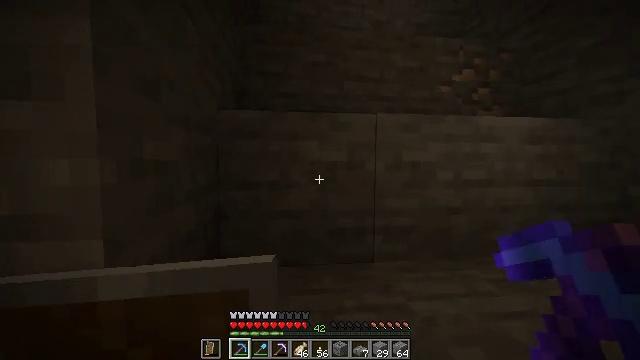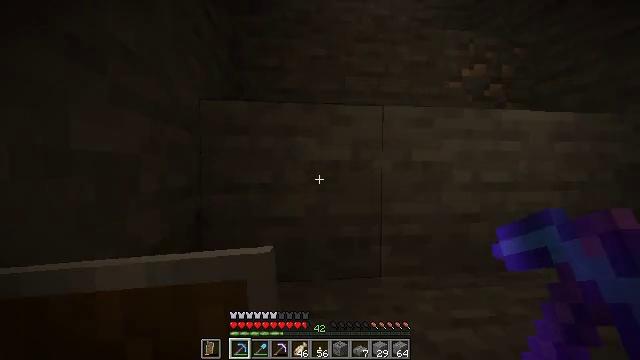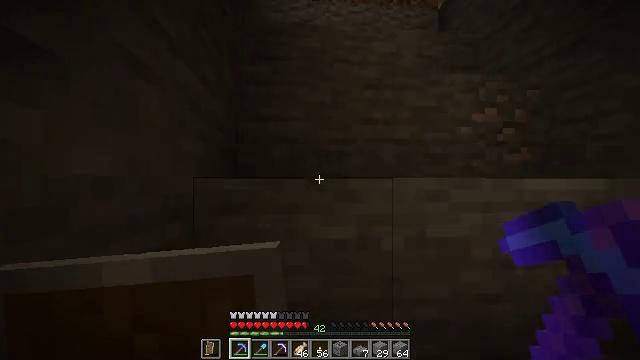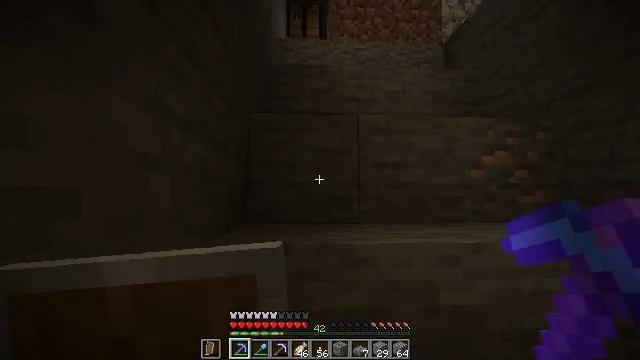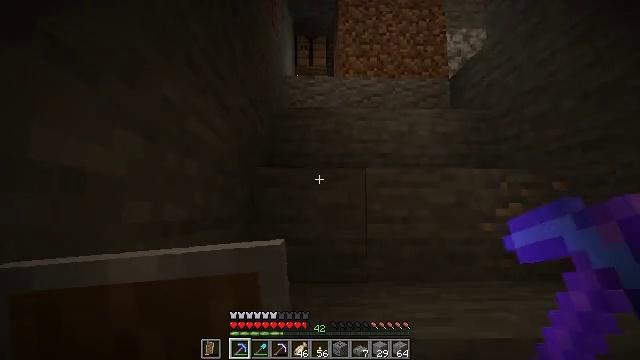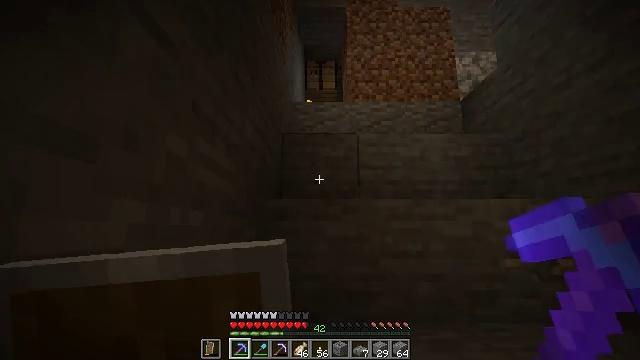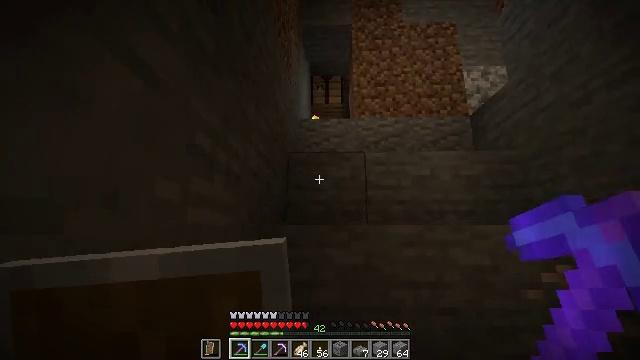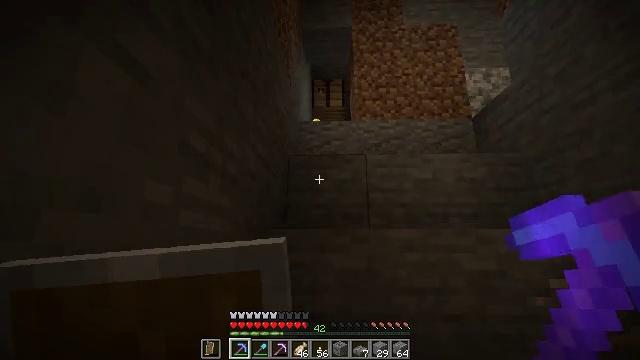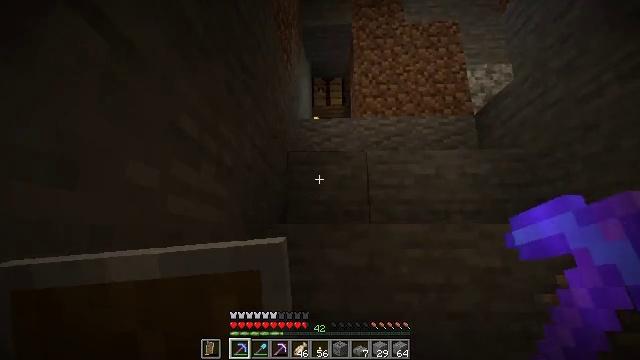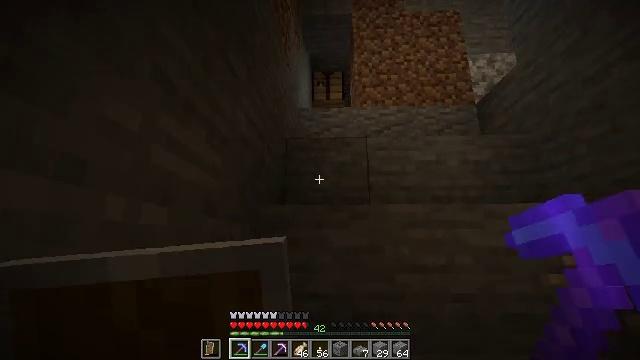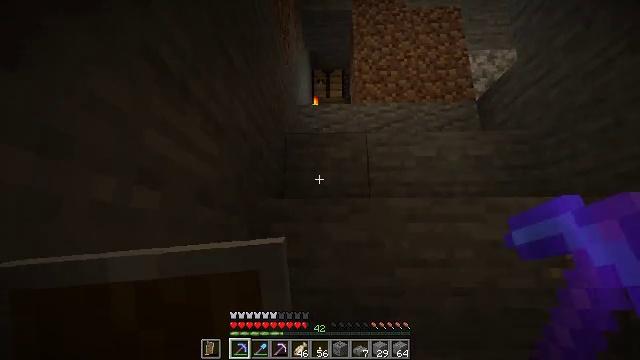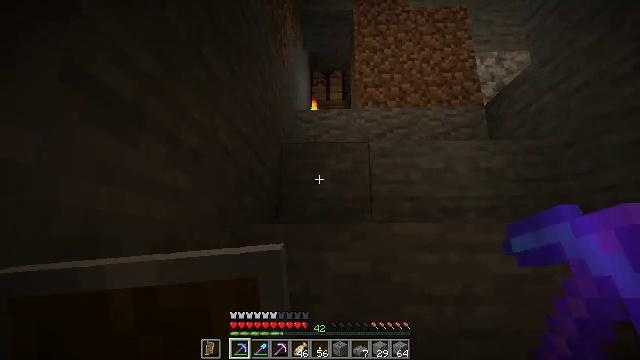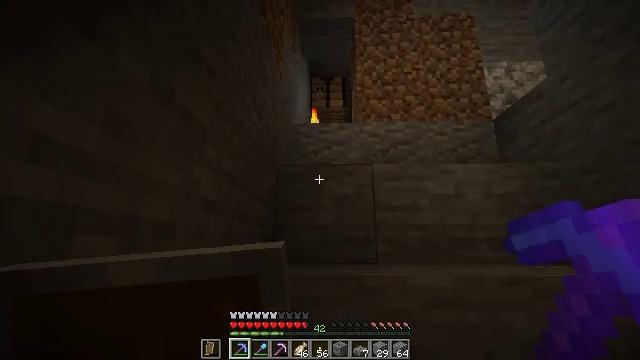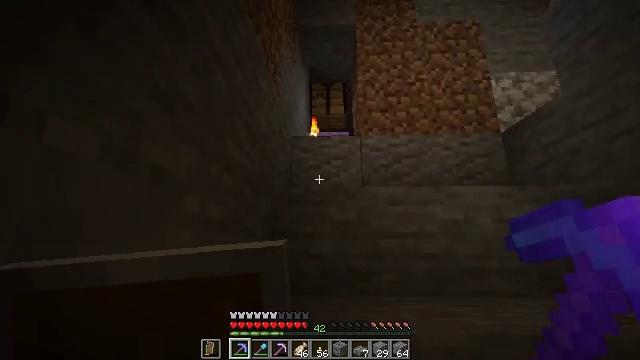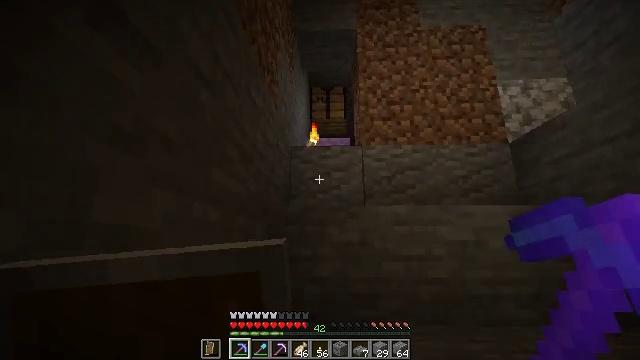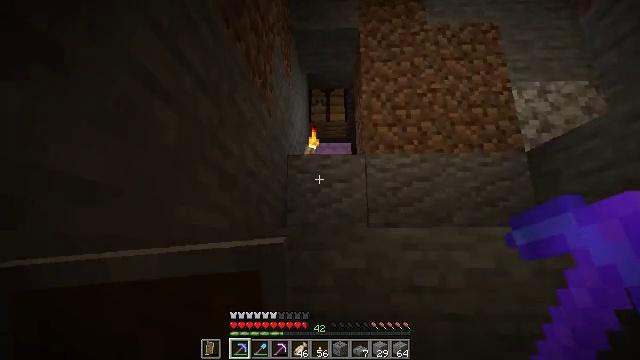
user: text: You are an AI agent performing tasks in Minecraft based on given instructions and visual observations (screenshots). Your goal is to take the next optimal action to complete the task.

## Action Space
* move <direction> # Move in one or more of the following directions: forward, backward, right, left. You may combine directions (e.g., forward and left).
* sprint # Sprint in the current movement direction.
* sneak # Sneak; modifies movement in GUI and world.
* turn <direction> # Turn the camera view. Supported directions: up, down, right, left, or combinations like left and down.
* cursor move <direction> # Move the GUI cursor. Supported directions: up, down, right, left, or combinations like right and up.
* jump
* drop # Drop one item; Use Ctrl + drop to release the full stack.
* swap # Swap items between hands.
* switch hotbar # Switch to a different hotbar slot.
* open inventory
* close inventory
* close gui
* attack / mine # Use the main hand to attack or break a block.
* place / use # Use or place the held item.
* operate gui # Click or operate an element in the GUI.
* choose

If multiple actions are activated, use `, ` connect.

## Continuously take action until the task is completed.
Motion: motion action
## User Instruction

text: Craft stone brick slabs.
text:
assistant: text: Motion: move forward
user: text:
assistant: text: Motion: move forward, turn left and up, jump
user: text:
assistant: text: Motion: move forward, turn left and up, jump
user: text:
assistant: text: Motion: move forward, turn left and up, jump
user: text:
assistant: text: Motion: move forward, turn left and up
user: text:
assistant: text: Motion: move forward, turn left and up
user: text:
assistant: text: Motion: move forward
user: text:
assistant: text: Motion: move forward
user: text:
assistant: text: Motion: move forward
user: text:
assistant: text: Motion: move forward
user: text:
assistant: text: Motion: move forward, jump
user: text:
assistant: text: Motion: move forward, jump
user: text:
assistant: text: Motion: move forward, jump
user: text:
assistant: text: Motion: move forward, jump
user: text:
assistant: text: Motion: move forward
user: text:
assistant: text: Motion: move forward
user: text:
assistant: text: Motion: move forward
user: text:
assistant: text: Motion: move forward, turn left and down
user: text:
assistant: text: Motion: move forward, turn down
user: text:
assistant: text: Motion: move forward, turn right and down
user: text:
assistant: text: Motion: move forward, turn up, jump
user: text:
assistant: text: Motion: move forward, turn left and up, jump
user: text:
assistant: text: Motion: move forward, jump
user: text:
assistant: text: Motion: move forward, turn right
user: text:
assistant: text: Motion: move forward, turn down
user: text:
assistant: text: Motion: move forward
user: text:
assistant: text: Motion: move forward
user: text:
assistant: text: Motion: move forward
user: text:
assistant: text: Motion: move forward
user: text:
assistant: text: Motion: move forward, turn left, jump